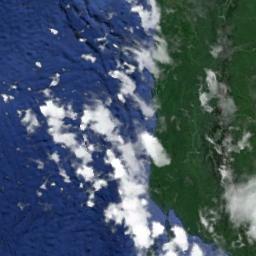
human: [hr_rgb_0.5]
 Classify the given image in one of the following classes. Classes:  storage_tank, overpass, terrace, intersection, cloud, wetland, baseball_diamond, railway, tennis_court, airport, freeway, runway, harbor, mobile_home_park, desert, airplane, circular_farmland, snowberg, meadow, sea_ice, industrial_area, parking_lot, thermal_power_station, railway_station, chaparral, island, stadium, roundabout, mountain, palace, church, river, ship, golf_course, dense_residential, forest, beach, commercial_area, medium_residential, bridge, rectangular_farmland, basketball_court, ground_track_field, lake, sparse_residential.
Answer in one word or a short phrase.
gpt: cloud